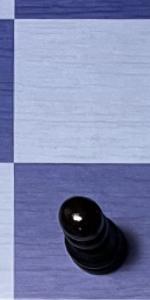
Label: Pawn_Black